Question: What is the trial duration?
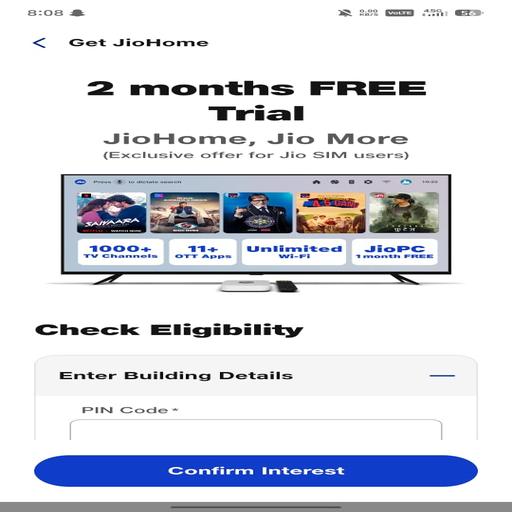
Answer: Two months free